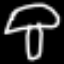
Label: mushroom